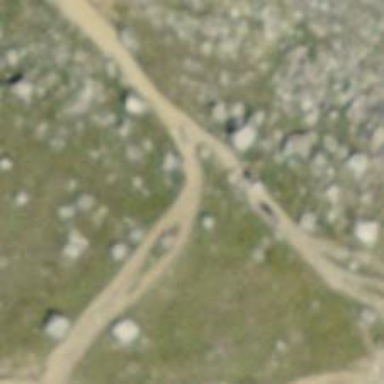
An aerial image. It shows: Path.